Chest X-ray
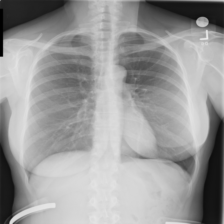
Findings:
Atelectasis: negative
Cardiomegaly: negative
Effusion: negative
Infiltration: negative
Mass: negative
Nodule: negative
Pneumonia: negative
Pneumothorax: negative
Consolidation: negative
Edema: negative
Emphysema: negative
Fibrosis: negative
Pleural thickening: negative
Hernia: negative